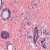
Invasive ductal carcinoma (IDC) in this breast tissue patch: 0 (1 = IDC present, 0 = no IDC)